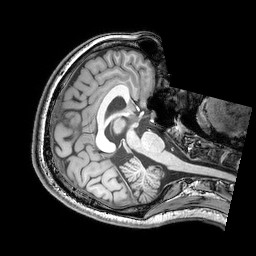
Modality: T1w
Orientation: axial